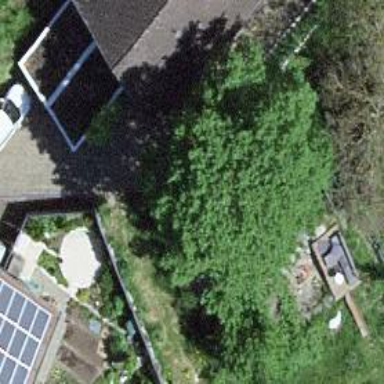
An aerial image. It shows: Shed.